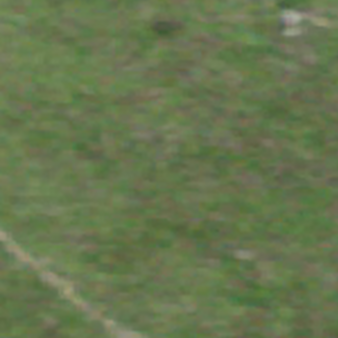
Label: other